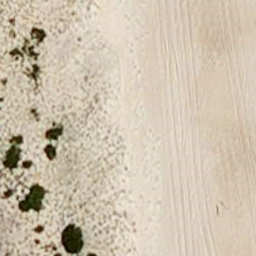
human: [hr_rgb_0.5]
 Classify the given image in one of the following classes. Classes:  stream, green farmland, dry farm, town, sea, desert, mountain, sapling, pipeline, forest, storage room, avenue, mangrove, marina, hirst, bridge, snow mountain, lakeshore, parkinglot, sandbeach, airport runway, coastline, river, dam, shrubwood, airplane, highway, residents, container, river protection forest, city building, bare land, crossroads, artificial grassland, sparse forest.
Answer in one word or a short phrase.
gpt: sandbeach